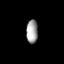
Tissue: lung
Cell type: Myeloid cells
Senescence score: 0.6306
Nuclear area (px): 265
Mean DAPI intensity: 161.683